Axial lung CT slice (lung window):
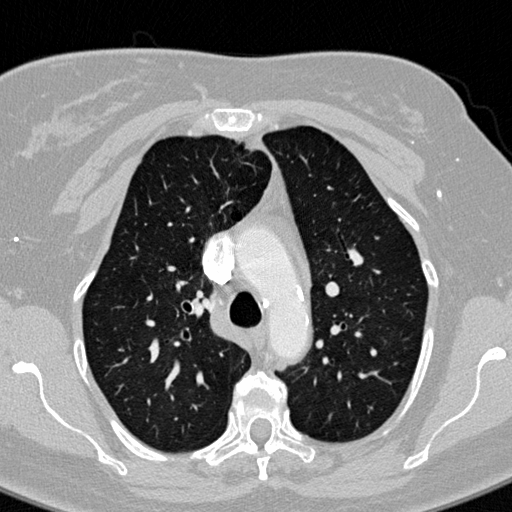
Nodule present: no